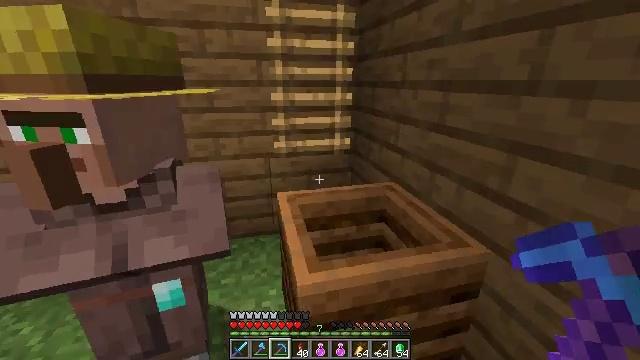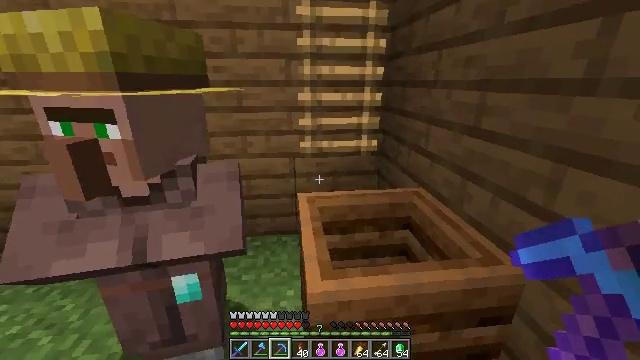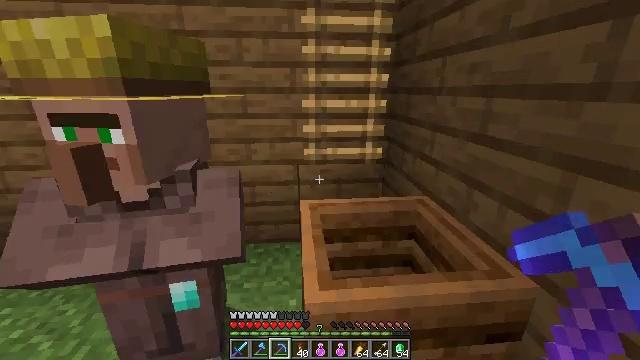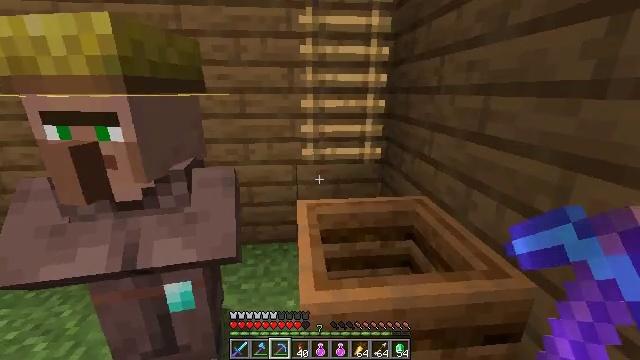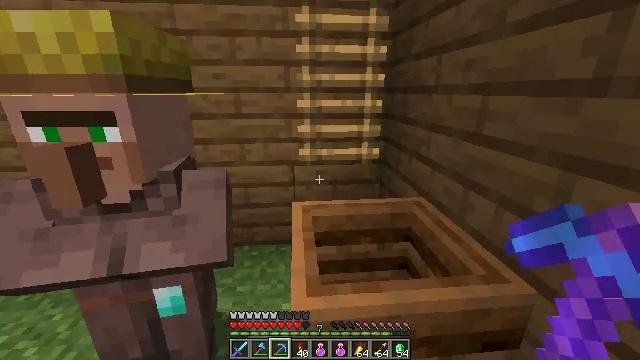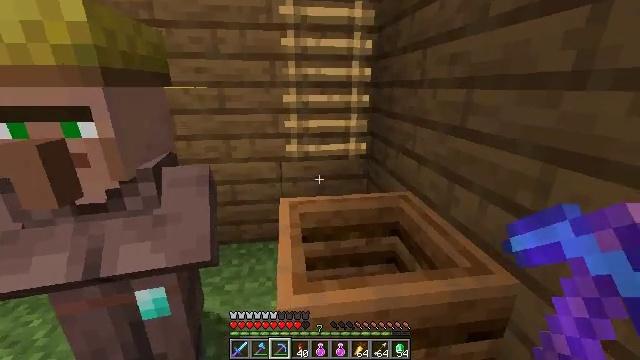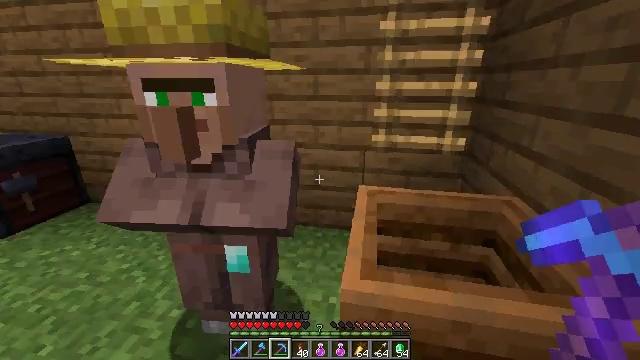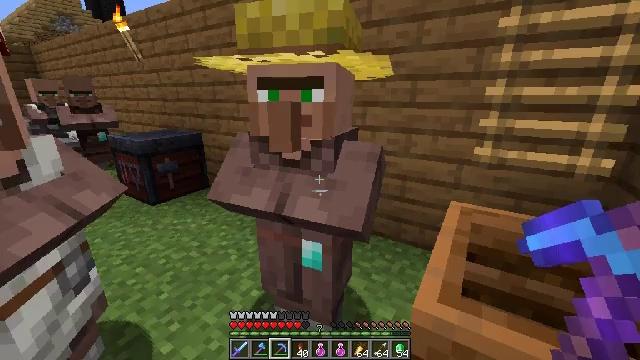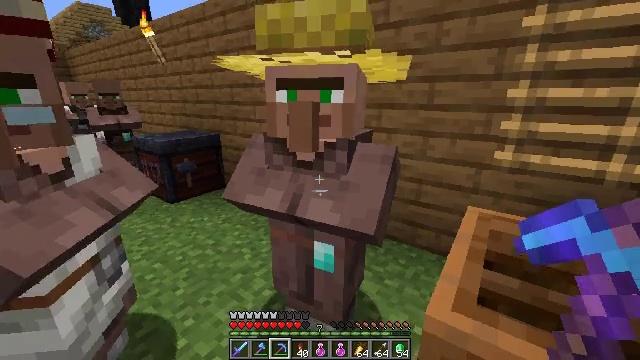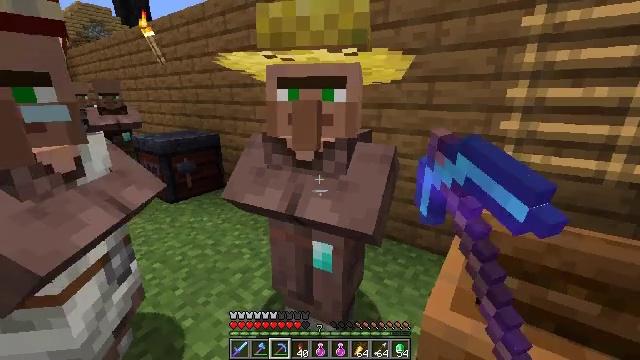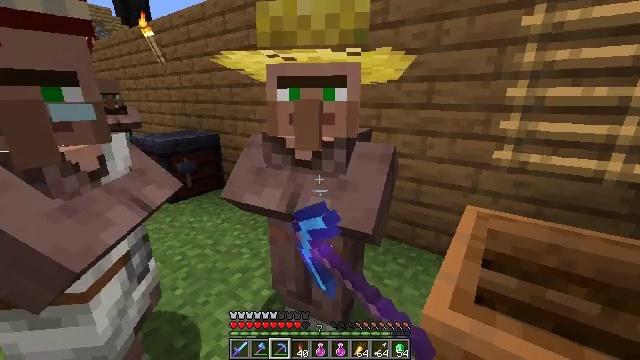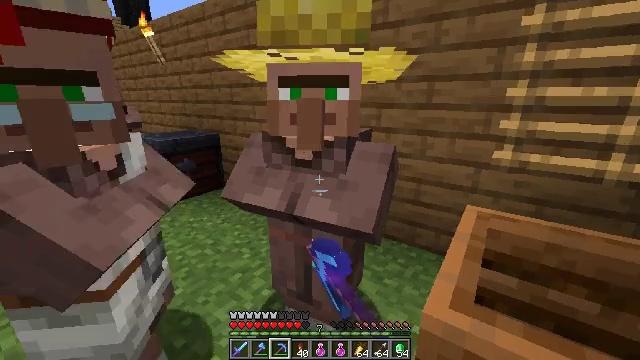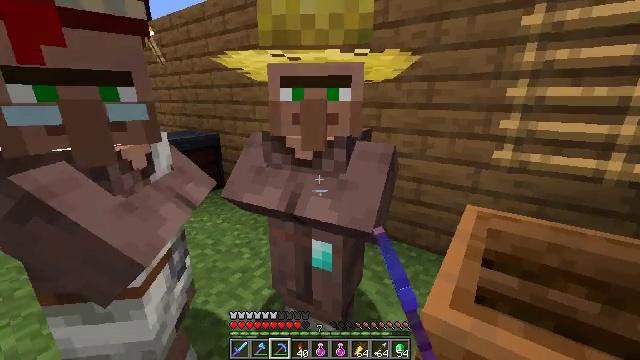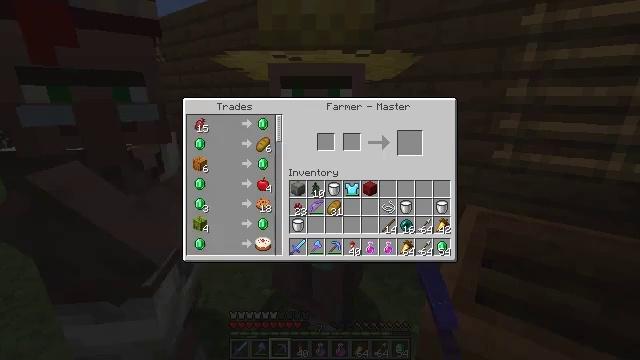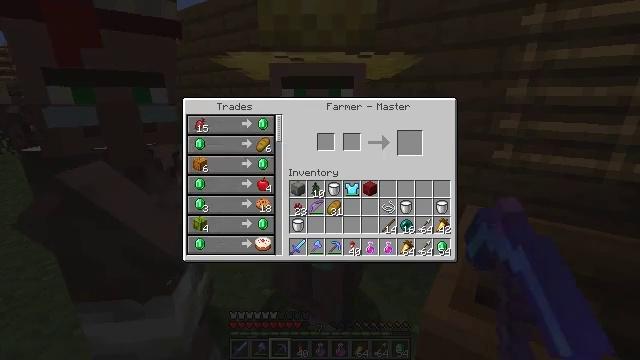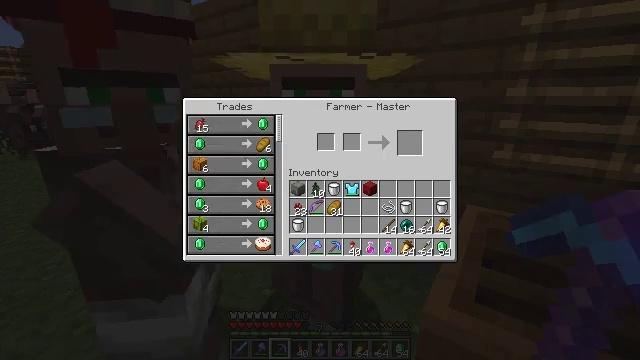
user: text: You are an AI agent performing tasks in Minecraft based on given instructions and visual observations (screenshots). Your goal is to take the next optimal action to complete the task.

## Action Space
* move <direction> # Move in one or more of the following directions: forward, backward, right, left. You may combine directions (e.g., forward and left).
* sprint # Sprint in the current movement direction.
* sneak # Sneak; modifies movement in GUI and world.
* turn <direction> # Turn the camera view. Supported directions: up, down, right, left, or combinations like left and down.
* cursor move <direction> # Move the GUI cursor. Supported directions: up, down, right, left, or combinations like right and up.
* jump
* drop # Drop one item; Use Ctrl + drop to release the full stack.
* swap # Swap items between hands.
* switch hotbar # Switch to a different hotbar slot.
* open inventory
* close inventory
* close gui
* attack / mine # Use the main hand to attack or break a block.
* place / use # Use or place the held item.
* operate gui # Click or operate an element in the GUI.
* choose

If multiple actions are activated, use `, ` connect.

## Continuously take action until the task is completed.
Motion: motion action
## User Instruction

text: Produce an apple from the crafting grid.
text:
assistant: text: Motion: turn left
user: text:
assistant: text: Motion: turn left and up
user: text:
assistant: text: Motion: no_op
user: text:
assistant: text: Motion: no_op
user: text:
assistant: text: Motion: turn right
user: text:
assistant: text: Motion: turn left
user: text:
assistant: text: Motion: turn left and up
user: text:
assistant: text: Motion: turn left, use / place
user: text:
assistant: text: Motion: use / place
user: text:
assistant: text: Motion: use / place
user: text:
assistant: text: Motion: use / place
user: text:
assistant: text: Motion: no_op
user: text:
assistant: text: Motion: open gui
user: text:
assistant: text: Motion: cursor move right
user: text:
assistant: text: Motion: no_op
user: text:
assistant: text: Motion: cursor move left
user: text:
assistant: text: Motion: cursor move left
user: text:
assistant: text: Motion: cursor move left
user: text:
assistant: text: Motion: no_op
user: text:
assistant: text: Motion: no_op
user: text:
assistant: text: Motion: no_op
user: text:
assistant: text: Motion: no_op
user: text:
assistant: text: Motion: no_op
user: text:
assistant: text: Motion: cursor move right and down
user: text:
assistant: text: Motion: cursor move down
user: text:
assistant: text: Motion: cursor move down
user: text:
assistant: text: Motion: no_op
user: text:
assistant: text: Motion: no_op
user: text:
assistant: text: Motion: no_op
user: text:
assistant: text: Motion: no_op